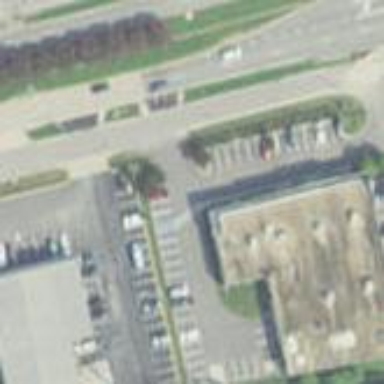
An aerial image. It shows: Commercial building.